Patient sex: M
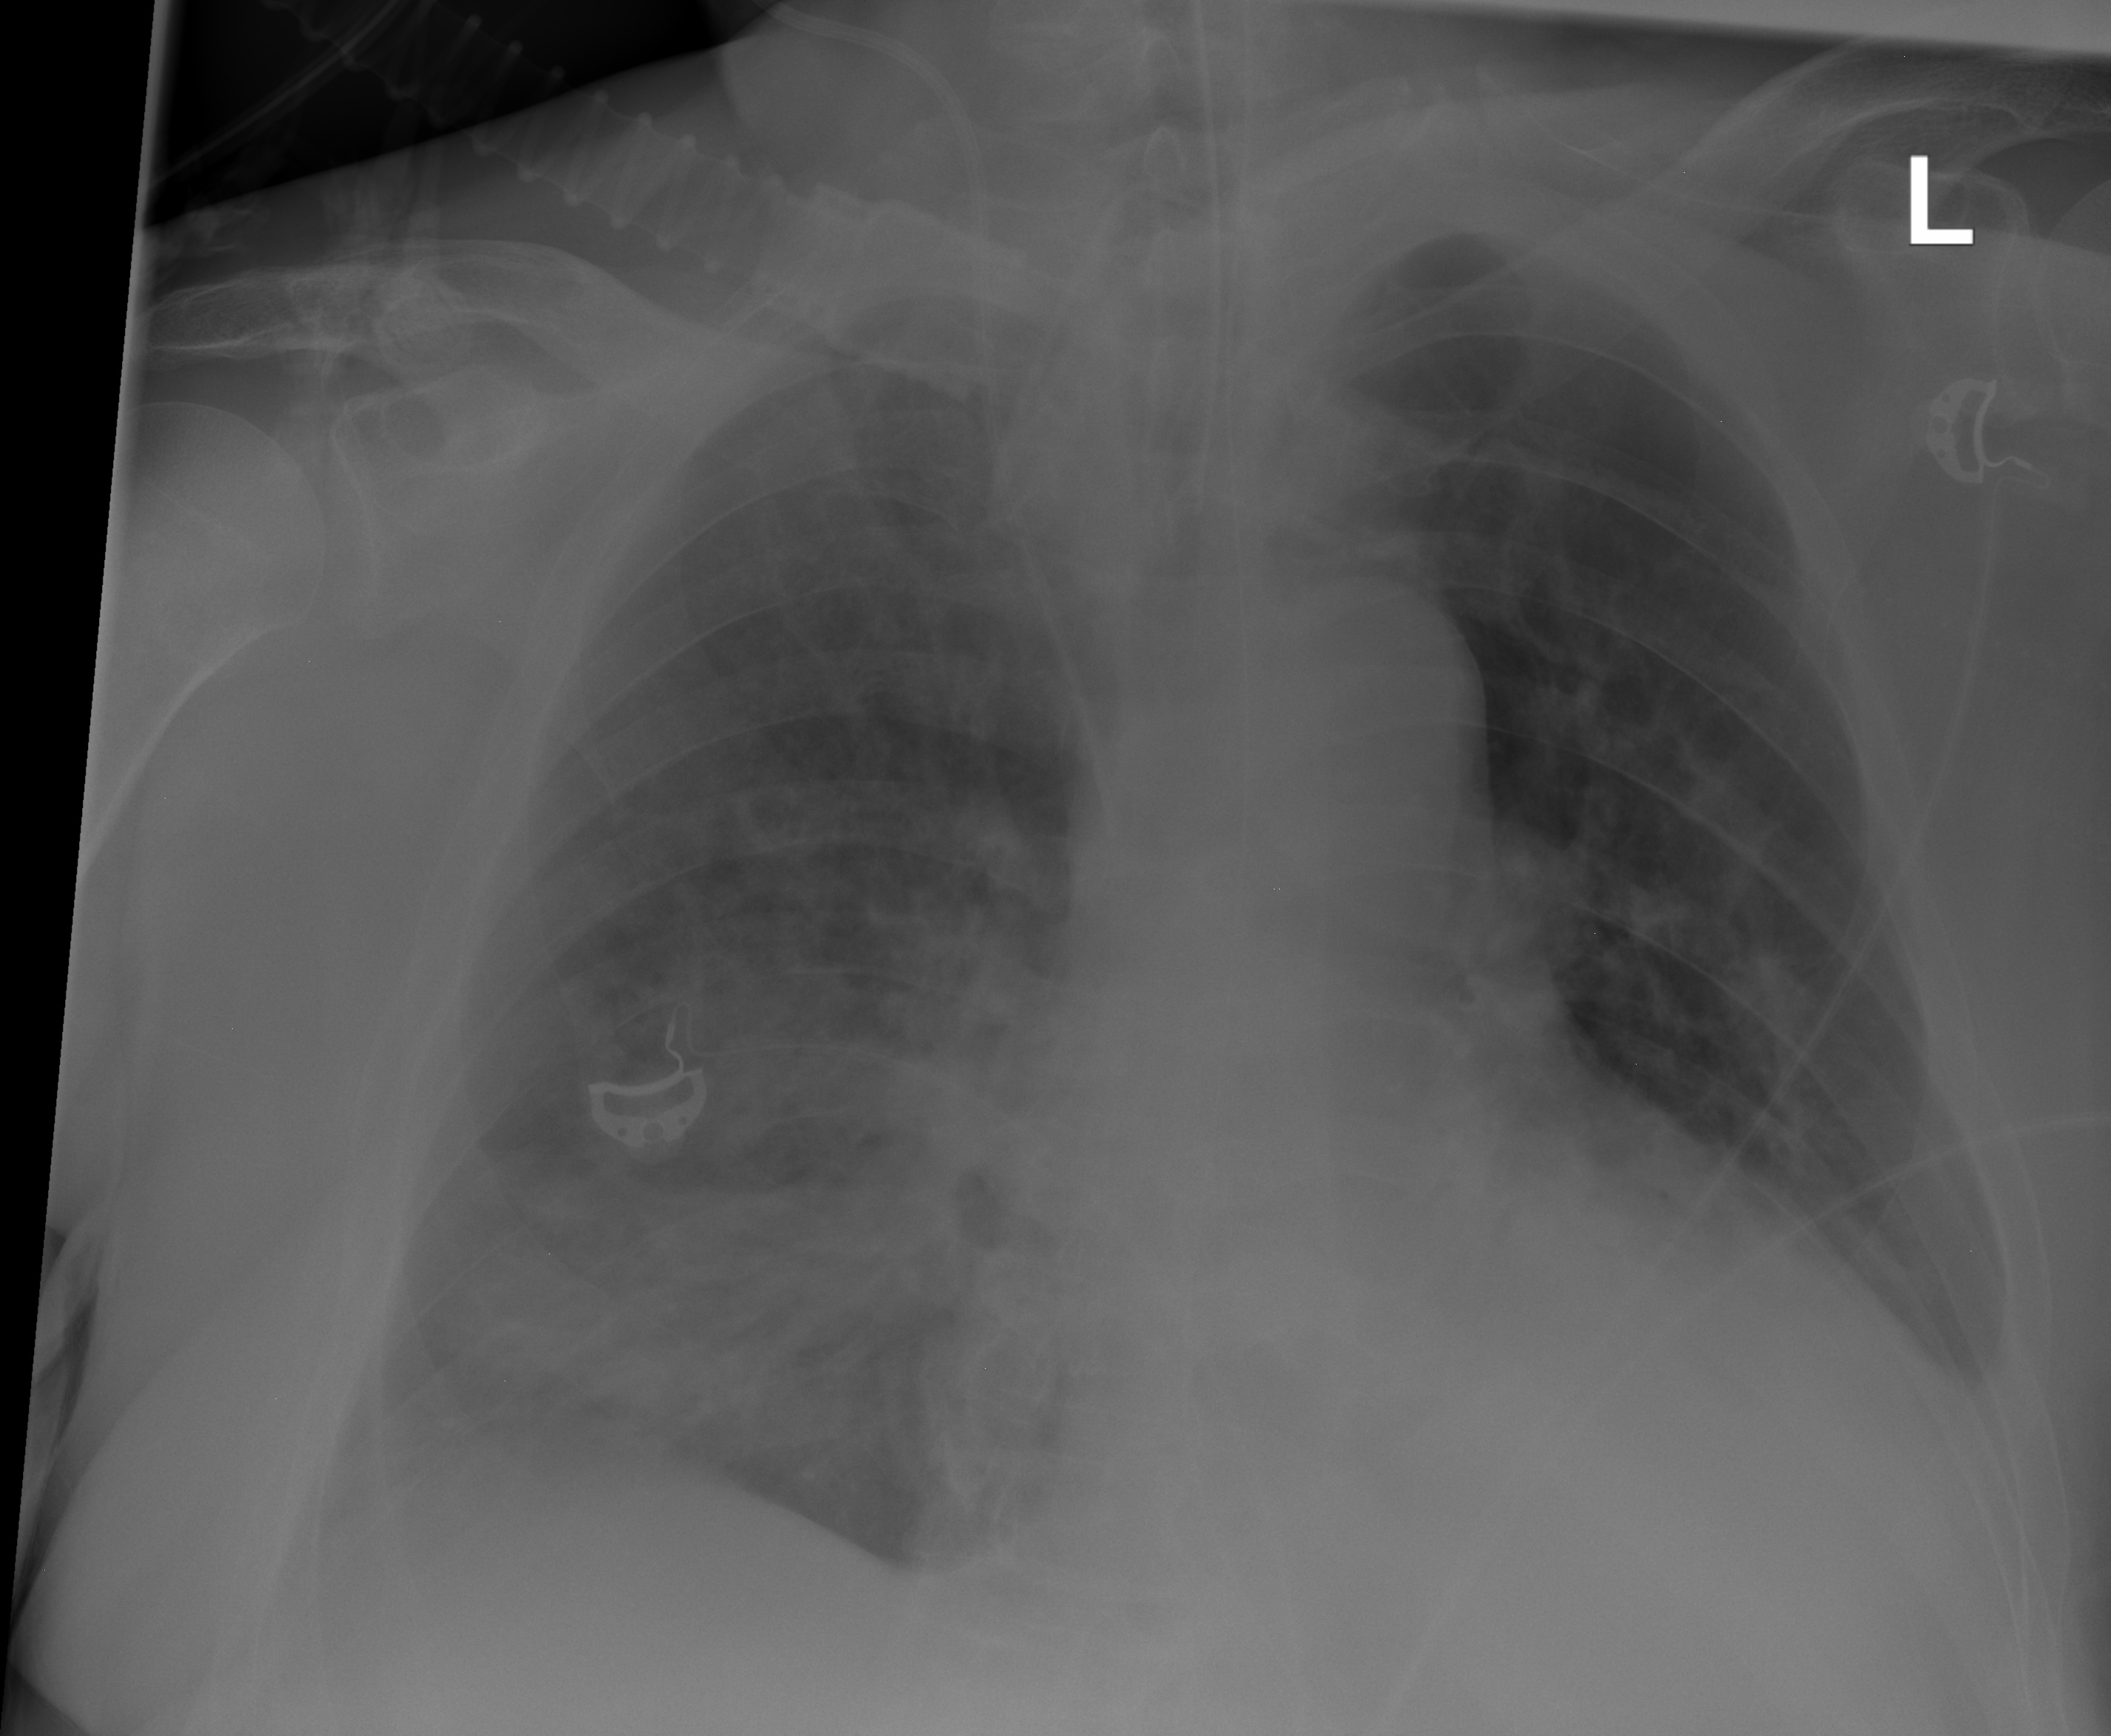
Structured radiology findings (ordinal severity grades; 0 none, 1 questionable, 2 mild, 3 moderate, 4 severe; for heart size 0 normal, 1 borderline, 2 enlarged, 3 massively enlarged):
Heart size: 2
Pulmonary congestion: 0
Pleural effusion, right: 0
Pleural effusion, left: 0
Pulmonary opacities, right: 3
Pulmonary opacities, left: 0
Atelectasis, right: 2
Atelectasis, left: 2